九年级 · 度量几何学
如图, 已知 $\triangle A B C$ 内接于 $\odot O, A B$ 是直径, 点 $D$ 在 $\odot O$ 上, $O D / / B C$, 过点 $D$ 作 $D E \perp A B$, 垂足为 $E$, 连接 $C D$ 交 $O E$ 边于点 $F$.

(1)求证: $\triangle D O E \sim \triangle A B C$;

(2)求证: $\angle O D F=\angle B D E$;

(3)连接 $O C$, 设 $\triangle D O E$ 的面积为 $S_{1}$, 四边形 $B C O D$ 的面积为 $S_{2}$, 若 $\frac{S_{1}}{s_{2}}=\frac{2}{7}$, 求 $\sin A$ 的值.

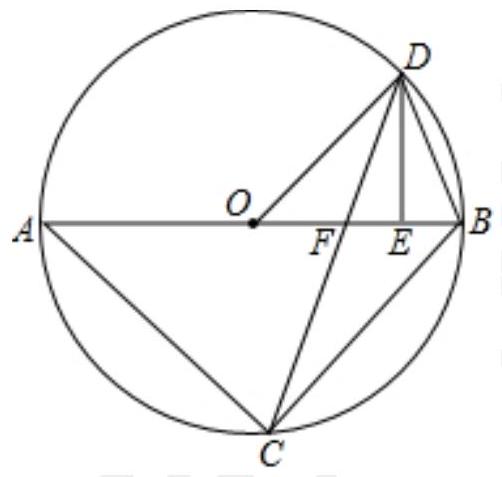
答案: 解: (1)证明: $\because A B$ 是 $\odot O$ 的直径,

$\therefore \angle A C B=90^{\circ}$,

$\because D E \perp A B$,

$\therefore \angle D E O=90^{\circ}$,

$\therefore \angle D E O=\angle A C B$,

$\because O D / / B C$

$\therefore \angle D O E=\angle A B C$,
$\therefore \triangle D O E \sim \triangle A B C$

(2)证明: $\because \triangle D O E \sim \triangle A B C$,

$\therefore \angle O D E=\angle A$,

$\because \angle A$ 和 $\angle B D C$ 是 $\overparen{B C}$ 所对的圆周角,

$\therefore \angle A=\angle B D C$,

$\therefore \angle O D E=\angle B D C$,

$\therefore \angle O D F=\angle B D E$

(3)解: $\because \triangle D O E \sim \triangle A B C$,

$\therefore \frac{S_{\triangle D O E}}{S_{\triangle A B C}}=\left(\frac{O D}{A B}\right)^{2}=\frac{1}{4}$,

即 $S_{\triangle A B C}=4 S_{\triangle D O E}=4 S_{1}$ ，

$\because O A=O B$,

$\therefore S_{\triangle B O C}=\frac{1}{2} S_{\triangle A B C}$, 即 $S_{\triangle B O C}=2 S_{1}$,

$\because \frac{S_{1}}{S_{2}}=\frac{2}{7}, S_{2}=S_{\triangle B O C}+S_{\triangle D O E}+S_{\triangle D B E}=2 S_{1}+S_{1}+S_{\triangle D B E}$,

$\therefore S_{\triangle D B E}=\frac{1}{2} S_{1}$,

$\therefore B E=\frac{1}{2} O E$,

即 $O E=\frac{2}{3} O B=\frac{2}{3} O D ，$

$\therefore \sin A=\sin \angle O D E=\frac{O E}{O D}=\frac{2}{3}$.